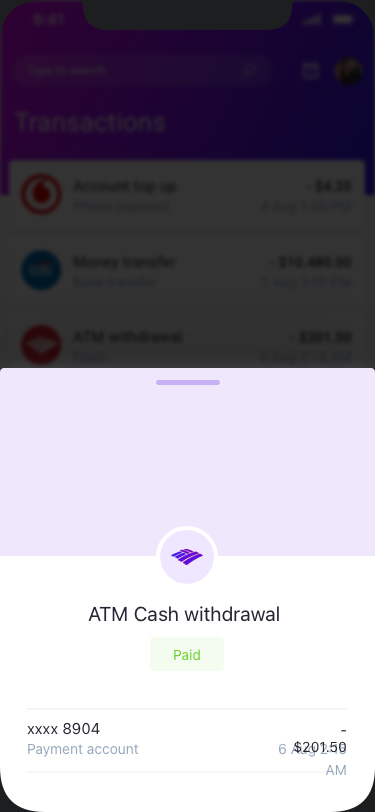
Text in this UI design:
Payment account
xxxx 8904
6 Aug 2:15 AM
- $201.50
ATM Cash withdrawal